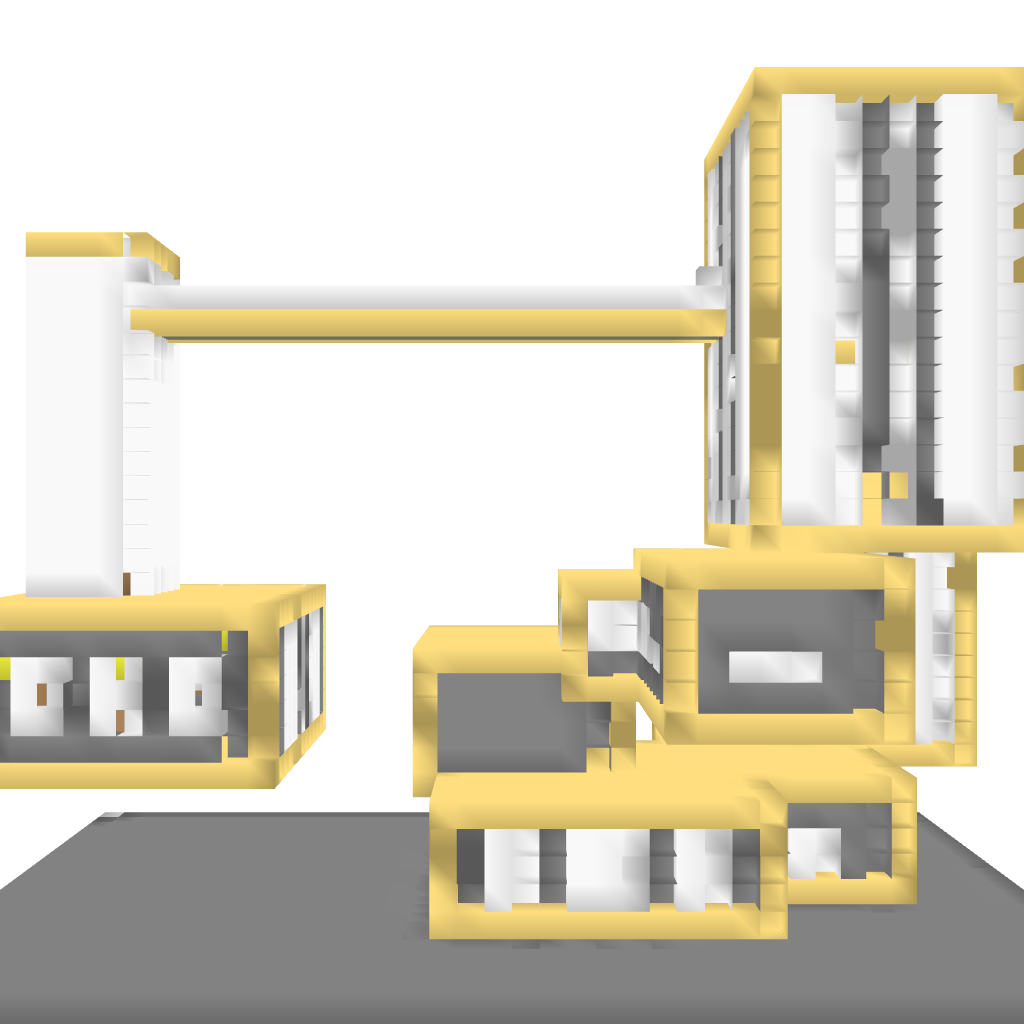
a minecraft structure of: Unamed House high quality